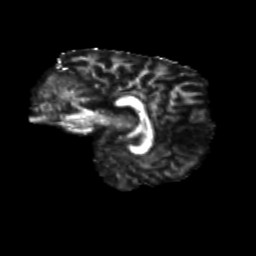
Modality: FA
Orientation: sagittal
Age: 8
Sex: female
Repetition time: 9.512 s
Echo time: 0.089 s